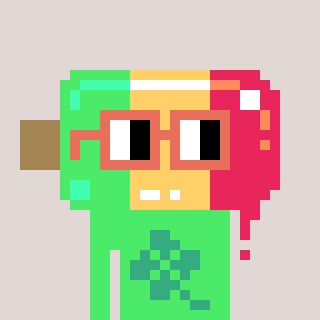
a pixel art character with square orange glasses, a icepop-shaped head and a teal-colored body on a warm background